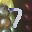
Label: 7